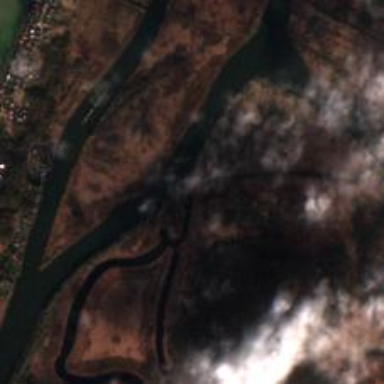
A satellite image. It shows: Beautiful river scene.